Field crop: maize
Growth stage: 2
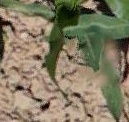
Species: maize